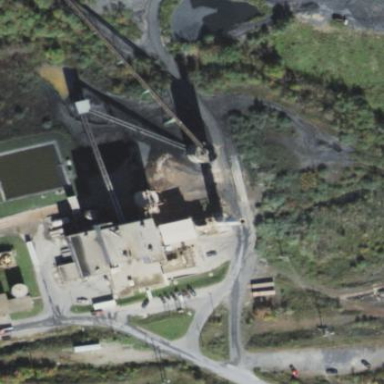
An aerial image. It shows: Plant powered by coal.